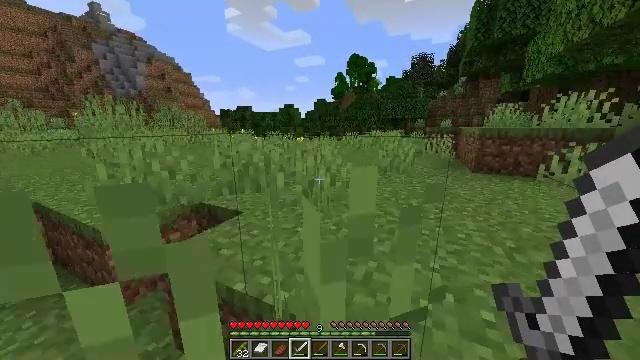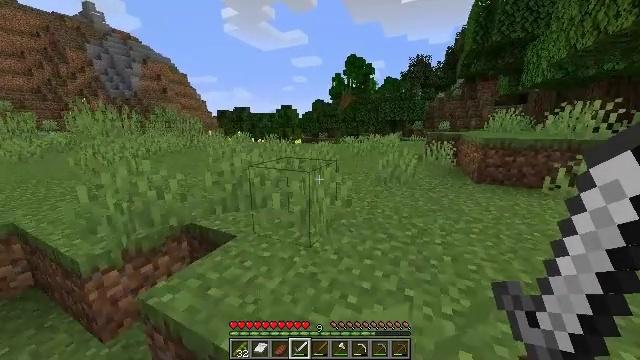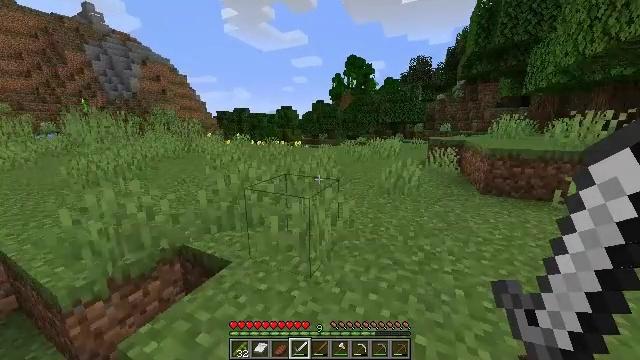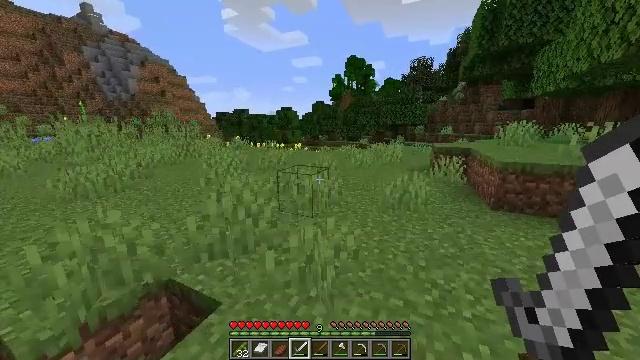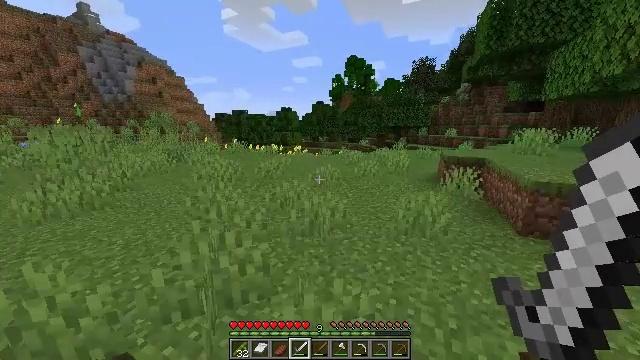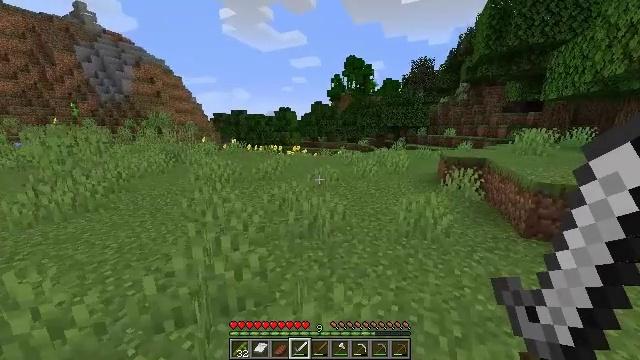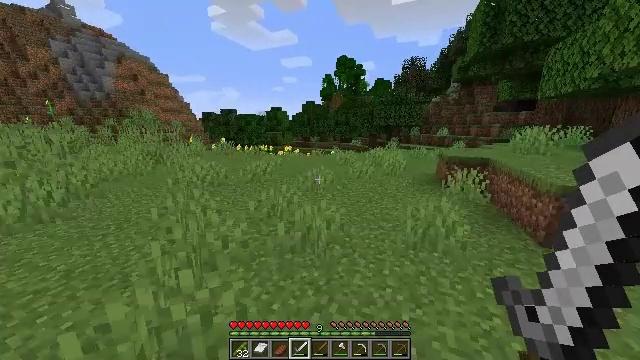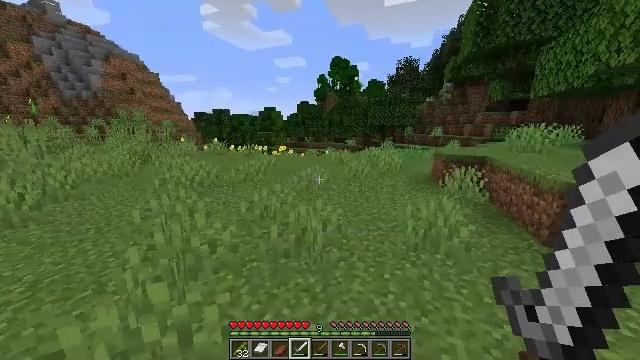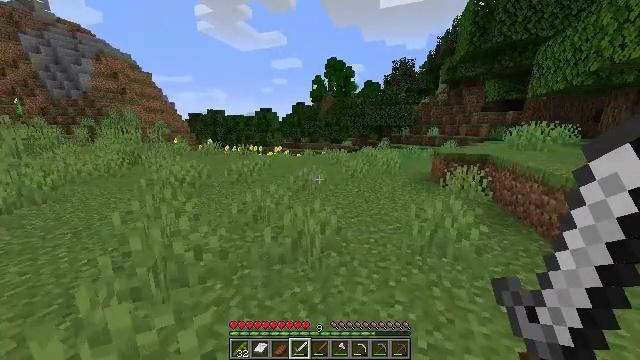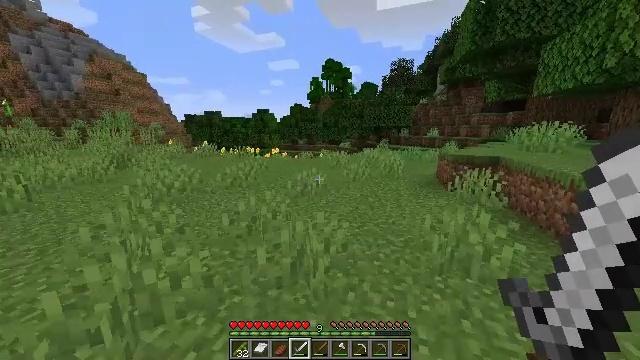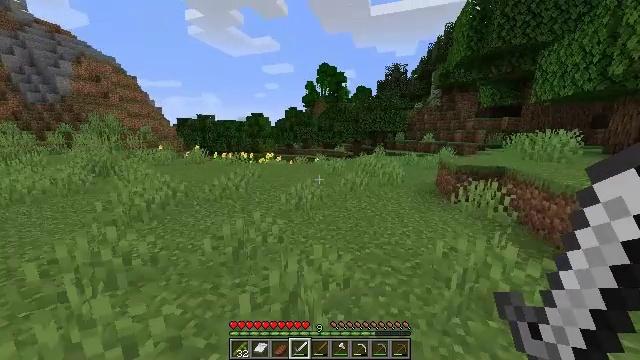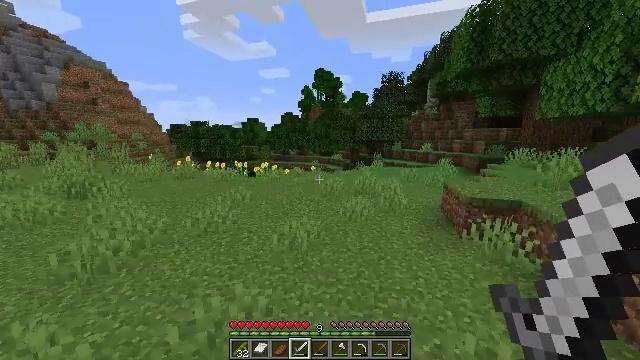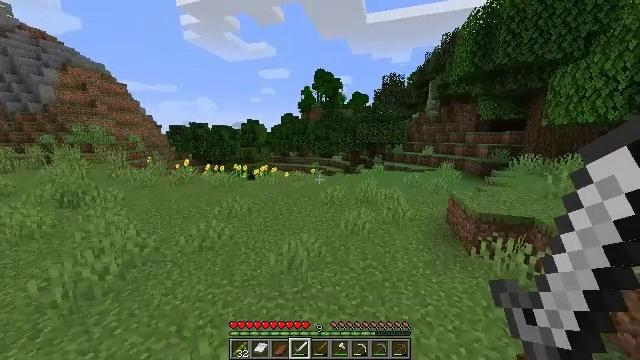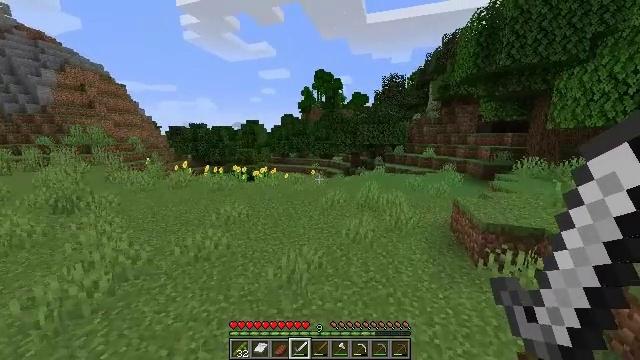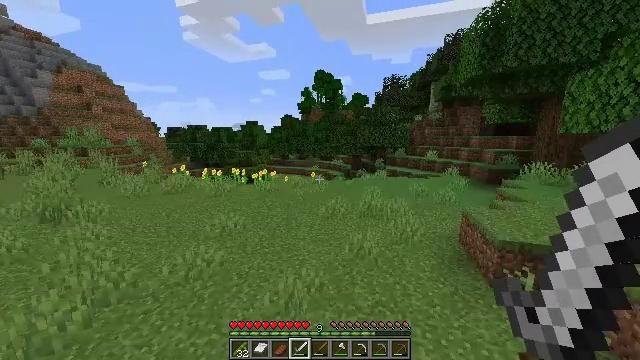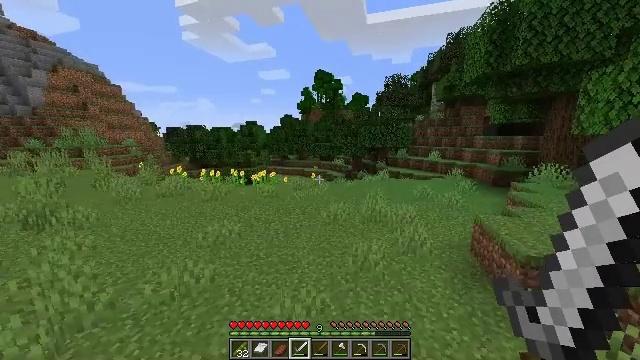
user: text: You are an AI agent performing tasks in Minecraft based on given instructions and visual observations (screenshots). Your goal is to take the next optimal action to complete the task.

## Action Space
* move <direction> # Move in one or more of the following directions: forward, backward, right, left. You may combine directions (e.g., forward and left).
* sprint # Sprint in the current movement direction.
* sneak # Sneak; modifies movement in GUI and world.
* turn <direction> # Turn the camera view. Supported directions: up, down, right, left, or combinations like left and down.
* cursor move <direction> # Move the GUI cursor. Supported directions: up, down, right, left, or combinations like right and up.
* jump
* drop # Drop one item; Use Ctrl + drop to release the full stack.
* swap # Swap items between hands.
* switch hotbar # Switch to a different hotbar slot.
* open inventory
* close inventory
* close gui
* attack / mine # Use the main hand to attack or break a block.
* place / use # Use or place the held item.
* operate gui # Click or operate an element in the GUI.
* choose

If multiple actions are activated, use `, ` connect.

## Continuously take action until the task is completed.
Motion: motion action
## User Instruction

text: Gather sweet berries from the bush.
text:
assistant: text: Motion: move forward, jump
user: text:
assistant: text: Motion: move forward, jump
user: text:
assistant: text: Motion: move forward, jump
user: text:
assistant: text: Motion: move forward, jump
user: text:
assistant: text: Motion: move forward, jump
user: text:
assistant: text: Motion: move forward, turn right, jump
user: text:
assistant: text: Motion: move forward, turn right, jump
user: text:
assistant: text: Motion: move forward, turn right, jump
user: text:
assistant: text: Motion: move forward, sprint, jump
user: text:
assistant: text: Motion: move forward, sprint, turn right and up, jump
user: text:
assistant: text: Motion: move forward, sprint, turn right, jump
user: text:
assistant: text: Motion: move forward, sprint, jump
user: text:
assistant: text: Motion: move forward, jump
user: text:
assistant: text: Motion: move forward, jump
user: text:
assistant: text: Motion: move forward, jump
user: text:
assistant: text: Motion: move forward, jump
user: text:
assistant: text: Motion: move forward, jump
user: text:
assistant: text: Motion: move forward, jump
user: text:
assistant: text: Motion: move forward, jump
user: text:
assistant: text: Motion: move forward, jump
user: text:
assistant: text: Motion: move forward, jump
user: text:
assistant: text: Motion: move forward, sprint, jump
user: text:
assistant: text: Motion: move forward, sprint, jump
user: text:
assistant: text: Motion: move forward, sprint, jump
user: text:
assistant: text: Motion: move forward, turn left, jump
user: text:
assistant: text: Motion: move forward, jump
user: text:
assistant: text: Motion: move forward, jump
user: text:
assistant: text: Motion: move forward, turn left, jump
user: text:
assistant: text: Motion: move forward, jump
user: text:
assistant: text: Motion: move forward, jump